Question: '''
_sponsorOrBankFacingBorrowerCompanyWizardData = CompanyData.GetCompanyWizardData(SponsorOrBankFacingBorrowerCompany.CompanyID);
'''
So the problem here is that the code tries to go into this statement no matter what, I want it to only go if it CAN go, obviously.
However, if I perform a watch in Visual Studio 2010 ONLY on this object 'SponsorOrBankFacingBorrowerCompany', no properties, methods, anything, I get a null reference exception.
How do I check for null when I get an exception before the check even happens?
Here's the watch:

EDIT:
'''
public STPProject STPData
{
get { return _STPData; }
set
{
_STPData = value;
//set WebIds
foreach (STPCompany comp in _STPData.STPCompanyCollection)
{
comp.WebId = comp.WebId < 1 ? GetNextWebId() : comp.WebId;
foreach (STPContact cont in comp.STPContactCollection)
{
cont.WebId = cont.WebId < 1 ? GetNextWebId() : cont.WebId;
}
}
//must be before AttachSTPEvents
_STPData.AffiliateTradeIndicator = _STPData.AffiliateTradeIndicator.HasValue ? _STPData.AffiliateTradeIndicator.Value : false;
//set company wizard defaults
_sponsorOrBankFacingBorrowerCompanyWizardData = CompanyData.GetCompanyWizardData(SponsorOrBankFacingBorrowerCompany.CompanyID);
AttachSTPEvents(_STPData);
}
}
'''
Getter for other that is throwing exception:
'''
public STPCompany SponsorOrBankFacingBorrowerCompany
{
get
{
if (STPData.AffiliateTradeIndicator.Value)
{
return BankFacingBorrower;
}
else
{
return Sponsor;
}
}
}
'''
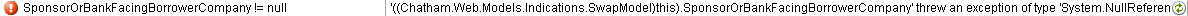
Answer: Something like the following, unless I'm mistaking your question:
'''
if (SponsorOrBankFacingBorrowerCompany != null)
{
_sponsorOrBankFacingBorrowerCompanyWizardData =
CompanyData.GetCompanyWizardData(
SponsorOrBankFacingBorrowerCompany.CompanyID);
}
'''
Okay, this is elaborate but will hopefully make the problem become immediately evident, so let's drill this down, the long way; can you amend your property code to look like the following:
'''
public STPCompany SponsorOrBankFacingBorrowerCompany
{
get
{
if (STPData == null)
{
throw new InvalidOperationException("'STPData' is null");
}
if (STPData.AffiliateTradeIndicator == null)
{
throw new InvalidOperationException(
"'STPData.AffiliateTradeIndicator' is null");
}
if (STPData.AffiliateTradeIndicator.Value == null)
{
throw new InvalidOperationException(
"'STPData.AffiliateTradeIndicator.Value' is null"); ;
}
if (STPData.AffiliateTradeIndicator.Value)
{
return BankFacingBorrower;
}
else
{
return Sponsor;
}
}
}
'''